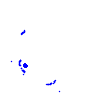
Particle: kaon